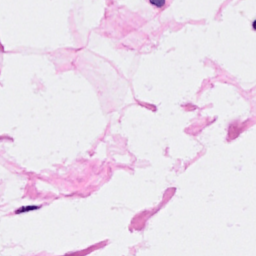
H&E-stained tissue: Breast